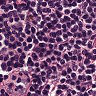
Metastatic tissue present: no